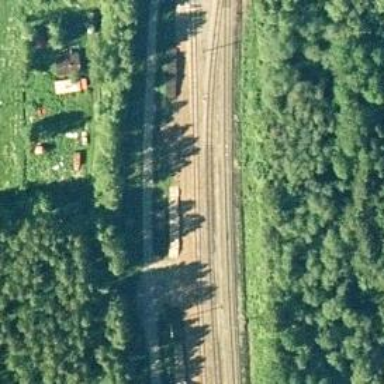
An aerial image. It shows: Continuous rail railway with electrified contact line.